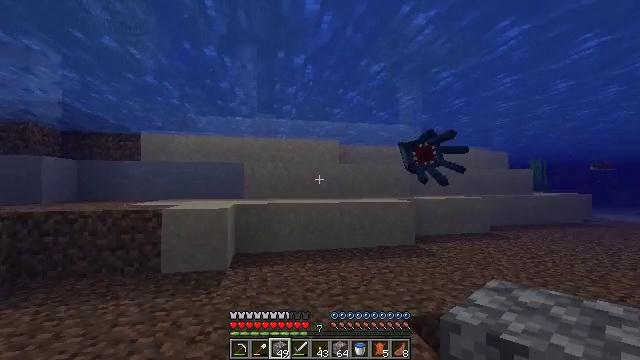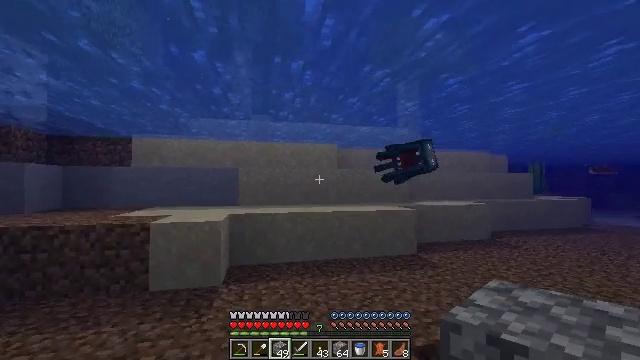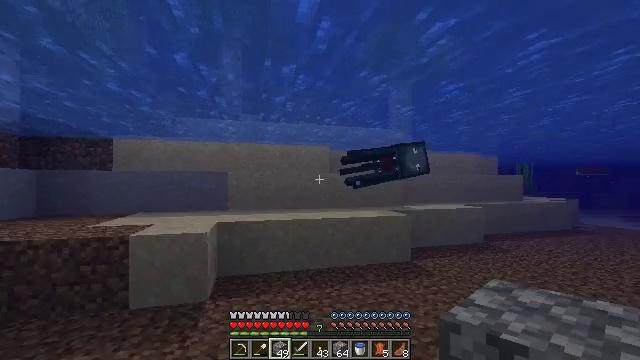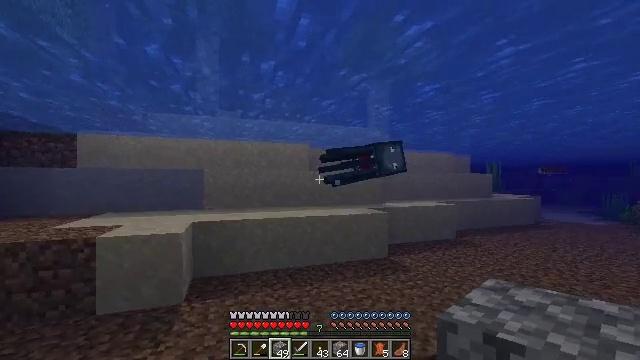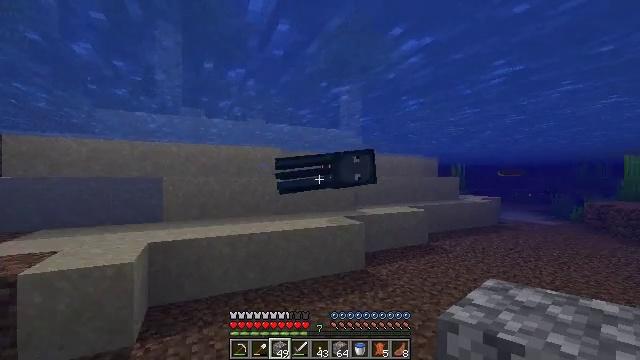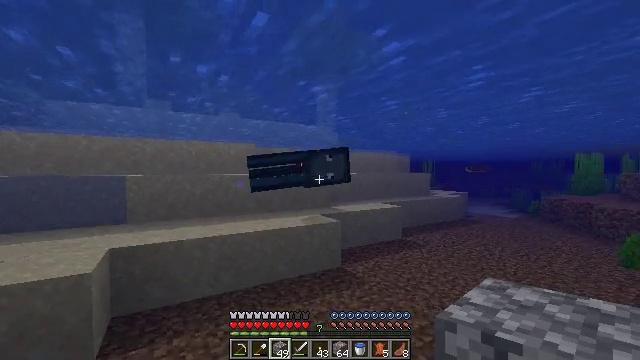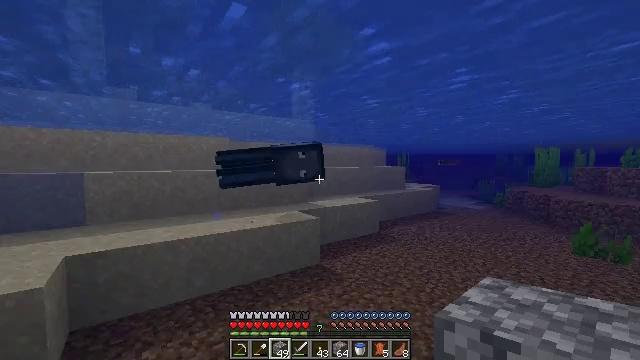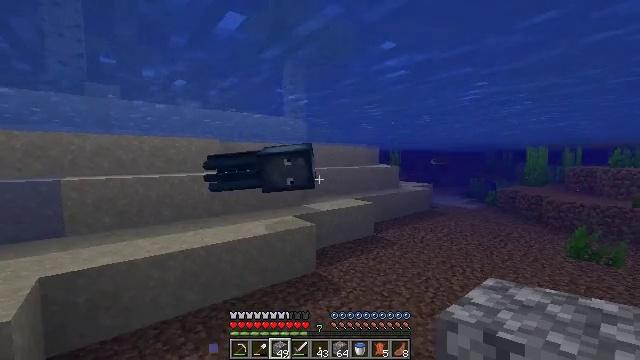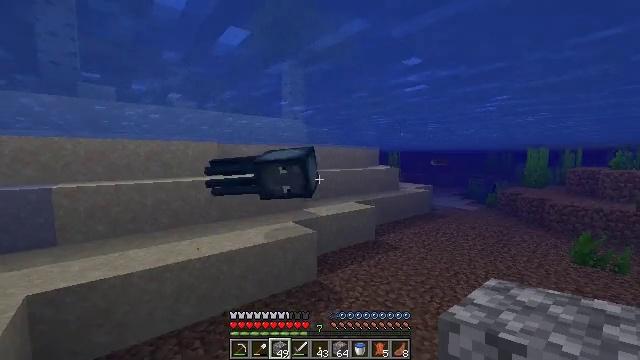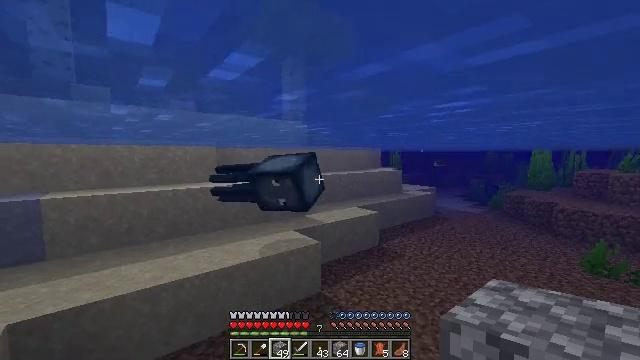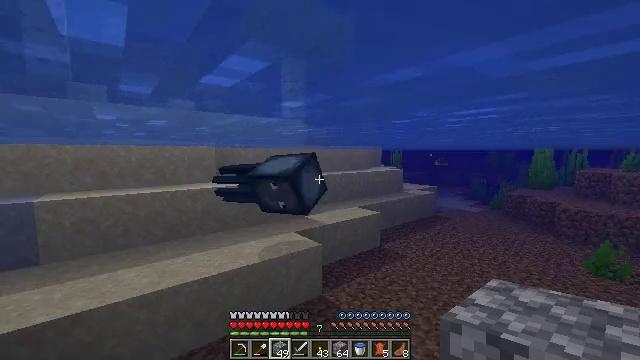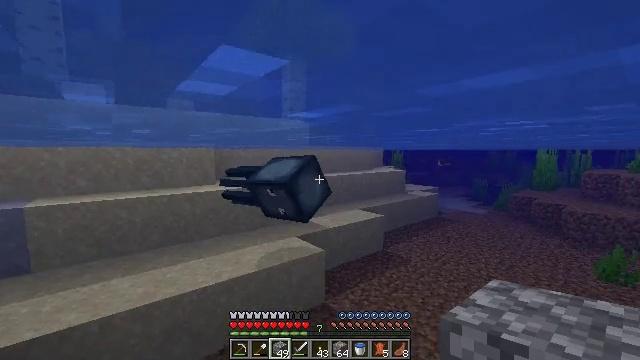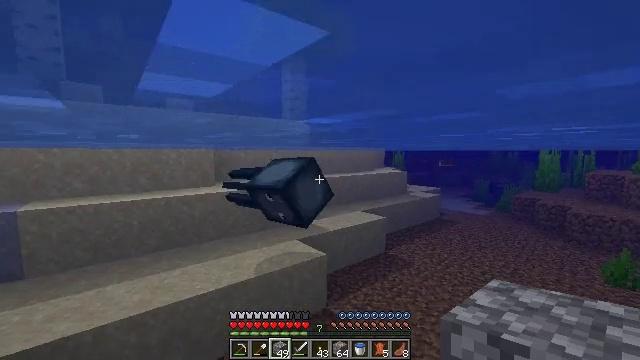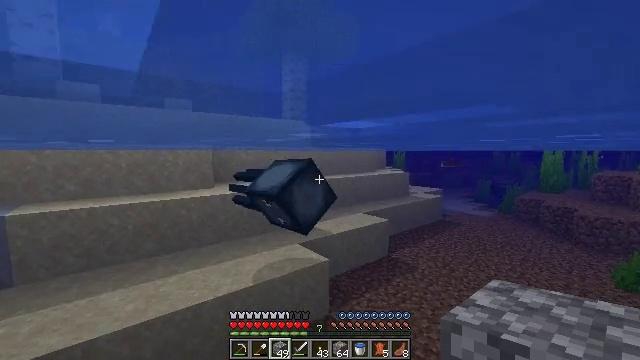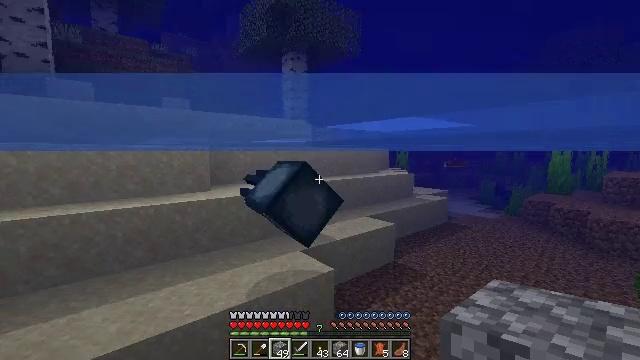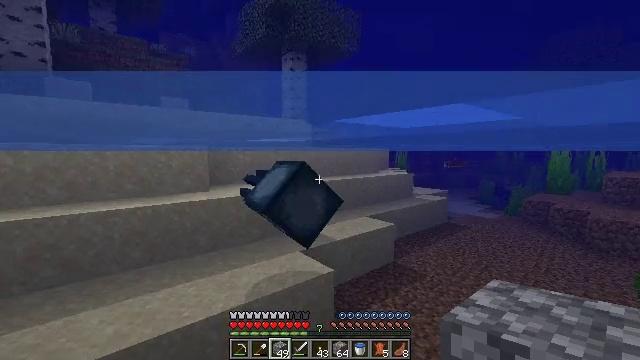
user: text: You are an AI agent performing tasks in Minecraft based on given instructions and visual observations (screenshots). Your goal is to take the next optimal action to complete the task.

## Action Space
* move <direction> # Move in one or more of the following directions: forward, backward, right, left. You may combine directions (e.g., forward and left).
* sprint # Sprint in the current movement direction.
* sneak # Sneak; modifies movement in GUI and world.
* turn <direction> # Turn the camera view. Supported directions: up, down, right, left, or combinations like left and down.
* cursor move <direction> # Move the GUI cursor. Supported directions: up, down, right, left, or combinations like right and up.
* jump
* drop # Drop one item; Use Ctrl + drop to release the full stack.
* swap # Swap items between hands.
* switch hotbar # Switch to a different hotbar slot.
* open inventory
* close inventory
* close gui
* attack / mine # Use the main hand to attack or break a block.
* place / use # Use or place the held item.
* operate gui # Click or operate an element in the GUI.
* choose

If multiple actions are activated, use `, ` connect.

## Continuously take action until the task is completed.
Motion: motion action
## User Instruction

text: Gather sugar cane for crafting.
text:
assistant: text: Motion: move forward, sprint, jump
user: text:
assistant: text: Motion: move forward, sprint, turn right, jump
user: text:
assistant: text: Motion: move forward, sprint, turn right, jump
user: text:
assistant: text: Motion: move forward, sprint, turn right, jump
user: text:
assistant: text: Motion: move forward, sprint, turn right and down, jump
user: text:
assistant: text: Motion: move forward, sprint, turn right and down, jump
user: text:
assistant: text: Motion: move forward, sprint, turn right and down, jump
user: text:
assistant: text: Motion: move forward, sprint, jump
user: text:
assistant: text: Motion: move forward, sprint
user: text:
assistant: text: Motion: move forward, sprint
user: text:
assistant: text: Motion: move forward, sprint
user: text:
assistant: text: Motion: move forward, sprint
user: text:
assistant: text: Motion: move forward, sprint
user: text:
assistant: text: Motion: move forward, sprint
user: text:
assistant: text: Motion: move forward, sprint
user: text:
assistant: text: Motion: move forward, sprint
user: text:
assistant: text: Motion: move forward, sprint
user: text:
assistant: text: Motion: move forward, sprint
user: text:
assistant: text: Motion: move forward, sprint
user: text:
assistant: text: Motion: move forward, sprint
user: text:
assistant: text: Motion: move forward, sprint
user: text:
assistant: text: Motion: move forward, sprint
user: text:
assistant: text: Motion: move forward, sprint
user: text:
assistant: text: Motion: move forward, sprint, turn right
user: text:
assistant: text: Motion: move forward, sprint
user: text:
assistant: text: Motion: move forward, sprint
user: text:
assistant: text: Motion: move forward, sprint
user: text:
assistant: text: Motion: move forward, sprint
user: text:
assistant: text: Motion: move forward, sprint
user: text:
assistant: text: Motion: move forward, sprint